Question: The objective is to make the <URL>
At the moment I'm exploring three syntax options:
A) @. ({params})
B) {ClassName}:: ({params})
C) {ClassName}# ({params})
As an example, the method, would be represented as:
A) @. ()
B) Array:: ()
C) Array# ()
Note that this would be seen inside the file for a particular class (so it would still be obvious on A that this is related to an array)
To see this in action I used these methodologies on three different help files:
---
A) @. ({params}) on <URL>
##
B) {ClassName}:: ({params}) on <URL>
##
C) {ClassName}# ({params}) on C) http://o2platform.com/fluentnode/Number.html

---
Btw: if there are other ways to represent this, please point me to existing docco generated sites which represent those techniques.
(Question also asked here <URL>
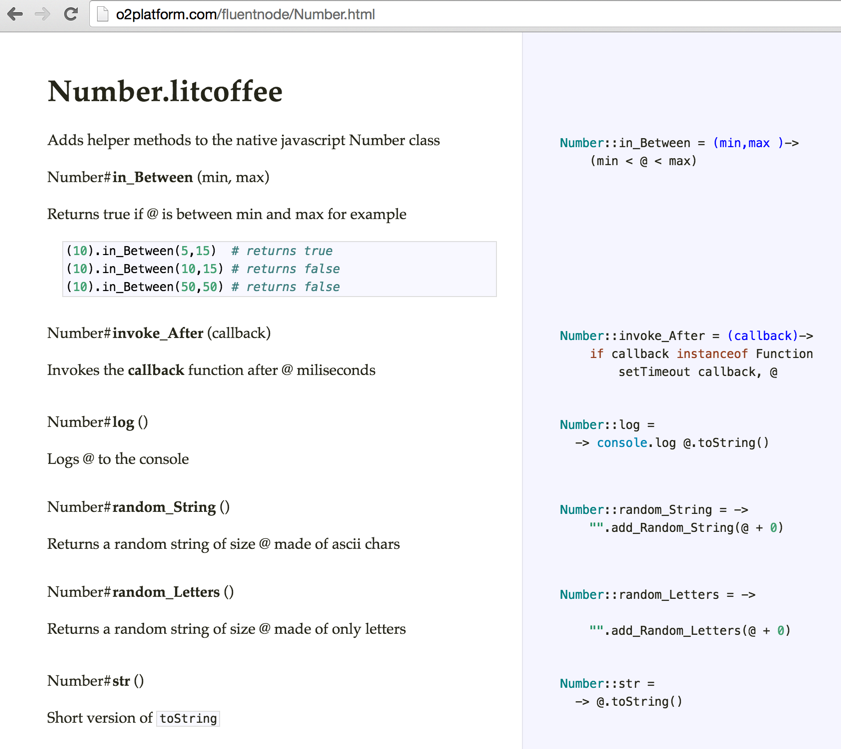
Answer: I'm going with a variation of option A) which is
@.empty {parmas}
Where I'm not using () in the params which makes it easy to see them